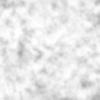
Label: no_change